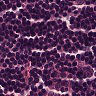
Metastatic tissue present: no